Question: We want to go-live with a project where the release version is not working when linking is enabled. So we isolated the problem in a minimal project setting with 2 projects:
- -
Android project: dvit.appfwk.droid
The PCL project has the following profile:

In the PCL project we define an interface:
'''
using System;
using System.Collections.Generic;
namespace dvit.appfwk.core
{
public interface IAzureService
{
MobApp MobAppGetItem (int id);
}
}
'''
In the droid project we put the implementation:
'''
public MobApp MobAppGetItem (int id)
{
IMobileServiceTable<MobApp> mobAppTable = MobileService.GetTable<MobApp> ();
var mobAppQry = mobAppTable.Where (x => x.Id == id);
var mobApps = mobAppQry.ToListAsync ().Result;
if (mobApps.Count > 0)
return mobApps [0];
else
return null;
}
'''
We use this method in the PCL in the class "FirstViewModel" (with all the IOC magic). This implementation works perfectly in Debug mode and in Release mode (without linking). But our app takes too much space & RAM, so we want to enable the linking, but then the app does not work anymore and the problem appears to be the line of code:
var mobApps = mobAppQry.ToListAsync ().Result;
The problem is somehow linked to the usage of the async functionality.
I added the output of the "adb logcat -s" command at the bottom of the post.
We have not found a decent post explaining how to tackle the linking problem in MvvMCross, I'm really hoping someone can push us in the right direction.
'''
E/appfwk ( 2202): 0.23 Loading new ViewModel from Intent with Extras
E/appfwk ( 2202): 0.36 Problem creating viewModel of type FirstViewModel - problem TargetInvocationException: Exception has been thrown by the target of an invocation.
E/appfwk ( 2202): at System.Reflection.MonoCMethod.InternalInvoke (System.Object obj, System.Object[] parameters) [0x00000] in <filename unknown>:0
E/appfwk ( 2202): at System.Reflection.MonoCMethod.DoInvoke (System.Object obj, BindingFlags invokeAttr, System.Reflection.Binder binder, System.Object[] parameters, System.Globalization
o culture) [0x00000] in <filename unknown>:0
E/appfwk ( 2202): at System.Reflection.MonoCMethod.Invoke (BindingFlags invokeAttr, System.Reflection.Binder binder, System.Object[] parameters, System.Globalization.CultureInfo culture)
in <filename unknown>:0
E/appfwk ( 2202): at System.Reflection.ConstructorInfo.Invoke (System.Object[] parameters) [0x00000] in <filename unknown>:0
E/appfwk ( 2202): at Cirrious.CrossCore.IoC.MvxSimpleIoCContainer.IoCConstruct (System.Type type) [0x00000] in <filename unknown>:0
E/appfwk ( 2202): at Cirrious.CrossCore.Mvx.IocConstruct (System.Type t) [0x00000] in <filename unknown>:0
E/appfwk ( 2202): at Cirrious.MvvmCross.ViewModels.MvxDefaultViewModelLocator.TryLoad (System.Type viewModelType, IMvxBundle parameterValues, IMvxBundle savedState, IMvxViewModel& viewMo
00] in <filename unknown>:0
E/appfwk ( 2202): InnerException was ArgumentNullException: Argument cannot be null.
E/appfwk ( 2202): Parameter name: method
E/appfwk ( 2202): at System.Delegate.CreateDelegate (System.Type type, System.Object firstArgument, System.Reflection.MethodInfo method, Boolean throwOnBindFailure, Boolean allowClo
00] in <filename unknown>:0
E/appfwk ( 2202): at System.Delegate.CreateDelegate (System.Type type, System.Reflection.MethodInfo method, Boolean throwOnBindFailure) [0x00000] in <filename unknown>:0
E/appfwk ( 2202): at System.Delegate.CreateDelegate (System.Type type, System.Reflection.MethodInfo method) [0x00000] in <filename unknown>:0
E/appfwk ( 2202): at System.Linq.Expressions.Expression.CreateLambda (System.Type delegateType, System.Linq.Expressions.Expression body, System.String name, Boolean tailCall, System.Coll
ectModel.ReadOnlyCollection'1 parameters) [0x00000] in <filename unknown>:0
E/appfwk ( 2202): at System.Linq.Expressions.Expression.Lambda (System.Linq.Expressions.Expression body, System.String name, Boolean tailCall, IEnumerable'1 parameters) [0x00000] in <fil
wn>:0
E/appfwk ( 2202): at System.Linq.Expressions.Expression.Lambda (System.Linq.Expressions.Expression body, Boolean tailCall, IEnumerable'1 parameters) [0x00000] in <filename unknown>:0
E/appfwk ( 2202): at System.Linq.Expressions.Expression.Lambda (System.Linq.Expressions.Expression body, System.Linq.Expressions.ParameterExpression[] parameters) [0x00000] in <filename
E/appfwk ( 2202): at Microsoft.WindowsAzure.MobileServices.PartialEvaulator+<EvaluateIndependentSubtrees>c__AnonStorey5.<>m__7 (System.Linq.Expressions.Expression expr, System.Func'2 rec
0] in <filename unknown>:0
E/appfwk ( 2202): at Microsoft.WindowsAzure.MobileServices.VisitorHelper.Visit (System.Linq.Expressions.Expression expression) [0x00000] in <filename unknown>:0
E/appfwk ( 2202): at System.Linq.Expressions.ExpressionVisitor.VisitBinary (System.Linq.Expressions.BinaryExpression node) [0x00000] in <filename unknown>:0
E/appfwk ( 2202): at System.Linq.Expressions.BinaryExpression.Accept (System.Linq.Expressions.ExpressionVisitor visitor) [0x00000] in <filename unknown>:0
E/appfwk ( 2202): at System.Linq.Expressions.ExpressionVisitor.Visit (System.Linq.Expressions.Expression node) [0x00000] in <filename unknown>:0
E/appfwk ( 2202): at Microsoft.WindowsAzure.MobileServices.VisitorHelper.<Visit>__BaseCallProxy0 (System.Linq.Expressions.Expression node) [0x00000] in <filename unknown>:0
E/appfwk ( 2202): at Microsoft.WindowsAzure.MobileServices.VisitorHelper.<Visit>m__8 (System.Linq.Expressions.Expression e) [0x00000] in <filename unknown>:0
E/appfwk ( 2202): at Microsoft.WindowsAzure.MobileServices.PartialEvaulator+<EvaluateIndependentSubtrees>c__AnonStorey5.<>m__7 (System.Linq.Expressions.Expression expr, System.Func'2 rec
0] in <filename unknown>:0
E/appfwk ( 2202): at Microsoft.WindowsAzure.MobileServices.VisitorHelper.Visit (System.Linq.Expressions.Expression expression) [0x00000] in <filename unknown>:0
E/appfwk ( 2202): at System.Linq.Expre
E/appfwk ( 2219): 0.00 Setup: PlatformServices start
'''
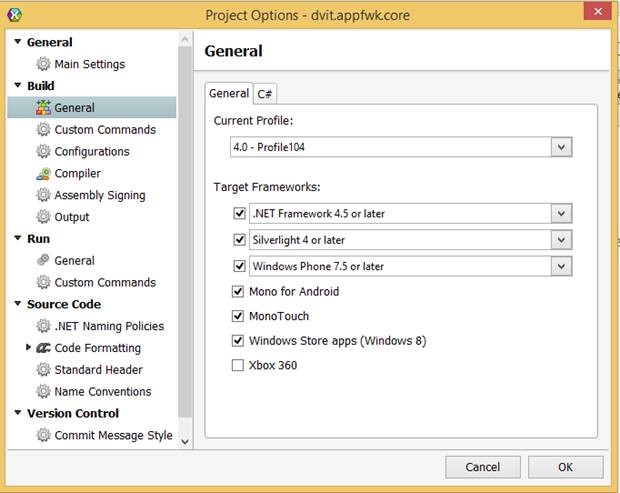
Answer: Just add the Preserve attribute to types/members you want the linker not to touch.
'''
public class Example {
[Android.Runtime.Preserve]
public Example ()
{
}
}
[Android.Runtime.Preserve(AllMembers=true)]
class Example {
// Compiler provides default constructor...
}
'''
The <URL> are both pretty good.
EDIT: What Alexey said is correct.
Add an XML file similar to the one below to your project and set it's Build Action to .
'''
<linker>
<assembly fullname="My.Own.Assembly">
<type fullname="Foo" preserve="fields" />
<method name=".ctor" />
</type>
<type fullname="Bar" />
<method signature="System.Void .ctor(System.String)" />
<field signature="System.String _blah" />
</type>
</assembly>
</linker>
'''